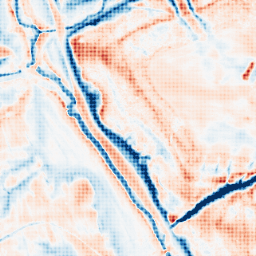
Category: edge_preserving
Decomposition family: guided
Decomposition parameters: radius: 8
eps: 0.01
Upsampling method: sinc_hamming
Upsampling parameters: scale: 8
kernel_size: 8
Upsampling scale: 8